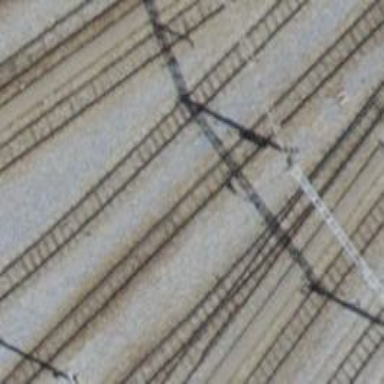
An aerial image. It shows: Narrow-gauge railway with one track passing through service yard. The railway is electrified with contact line.